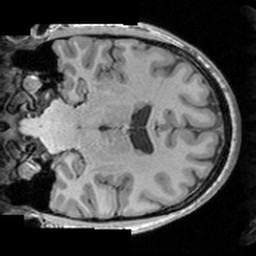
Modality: T1w
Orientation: coronal
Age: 25
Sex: female
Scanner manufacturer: siemens
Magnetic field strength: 3 T
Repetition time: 1.63 s
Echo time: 0.00311 s